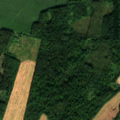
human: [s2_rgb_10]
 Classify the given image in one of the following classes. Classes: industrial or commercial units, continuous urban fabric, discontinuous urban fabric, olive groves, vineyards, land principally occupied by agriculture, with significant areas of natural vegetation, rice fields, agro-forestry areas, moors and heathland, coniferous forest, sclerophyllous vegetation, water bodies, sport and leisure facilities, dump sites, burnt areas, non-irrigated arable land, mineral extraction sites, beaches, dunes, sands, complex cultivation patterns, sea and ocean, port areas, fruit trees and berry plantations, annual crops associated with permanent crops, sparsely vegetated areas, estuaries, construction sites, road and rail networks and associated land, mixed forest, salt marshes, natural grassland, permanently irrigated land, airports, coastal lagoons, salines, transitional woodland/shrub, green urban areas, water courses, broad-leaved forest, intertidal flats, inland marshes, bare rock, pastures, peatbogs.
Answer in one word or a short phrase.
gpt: non-irrigated arable land, land principally occupied by agriculture, with significant areas of natural vegetation, broad-leaved forest